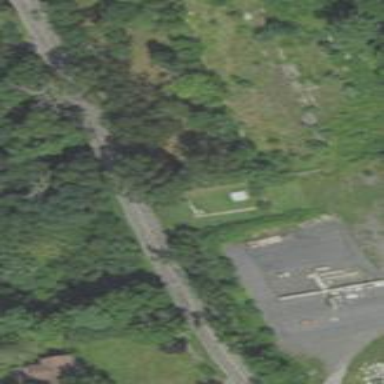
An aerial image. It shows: Cemetery that holds historical significance.